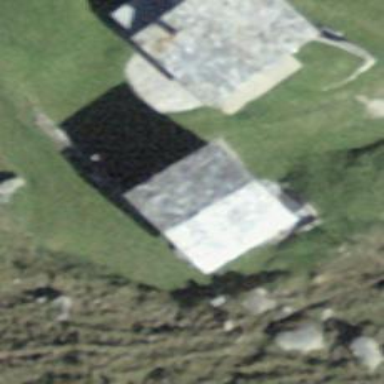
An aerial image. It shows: Hut with gabled roof oriented across.